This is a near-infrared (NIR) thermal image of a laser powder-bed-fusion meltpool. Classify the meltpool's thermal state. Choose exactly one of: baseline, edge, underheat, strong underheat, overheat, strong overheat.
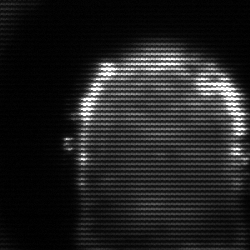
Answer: baseline